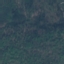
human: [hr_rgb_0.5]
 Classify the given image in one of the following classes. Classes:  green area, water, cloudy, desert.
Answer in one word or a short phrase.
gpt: green area